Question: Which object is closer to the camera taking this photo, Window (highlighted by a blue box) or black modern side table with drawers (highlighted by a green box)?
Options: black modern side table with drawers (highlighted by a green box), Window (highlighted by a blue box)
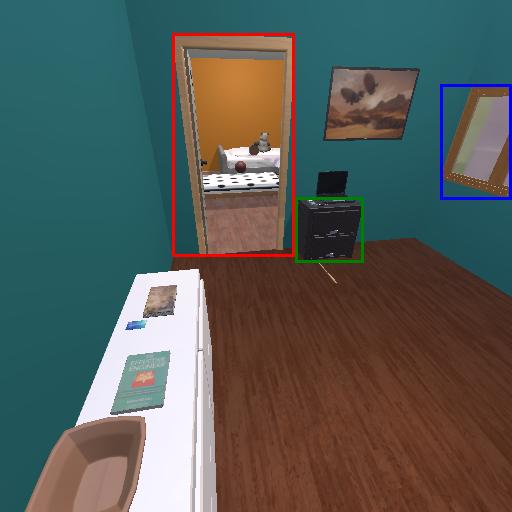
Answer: black modern side table with drawers (highlighted by a green box)